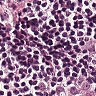
Metastatic tissue present: yes